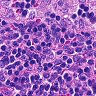
Metastatic tissue present: no